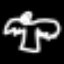
Label: angel